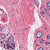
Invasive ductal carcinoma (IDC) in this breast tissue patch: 0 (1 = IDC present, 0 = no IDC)